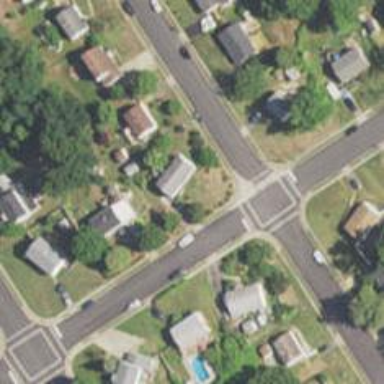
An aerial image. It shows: Road with stop sign.